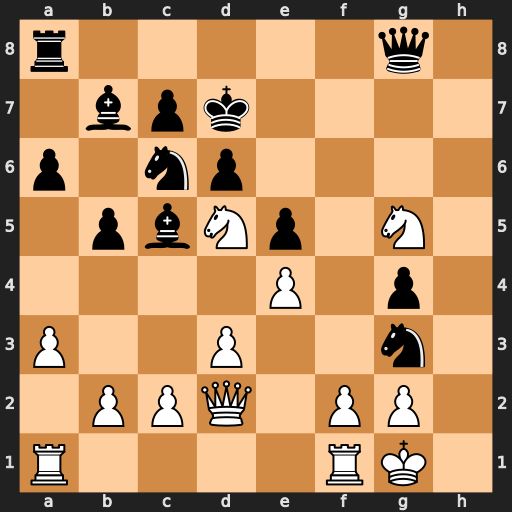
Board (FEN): r5q1/1bpk4/p1np4/1pbNp1N1/4P1p1/P2P2n1/1PPQ1PP1/R4RK1
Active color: w
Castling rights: -
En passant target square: -
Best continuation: Nf6+ Ke7 Nxg8+